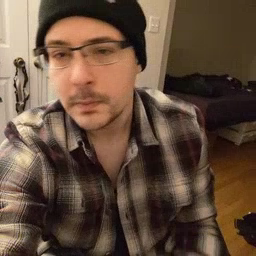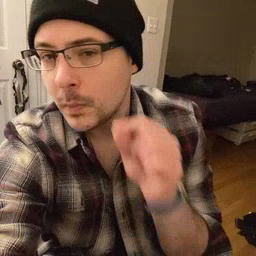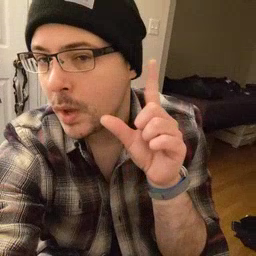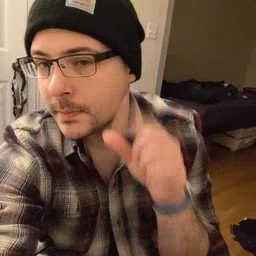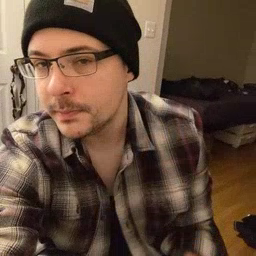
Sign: awake